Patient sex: F
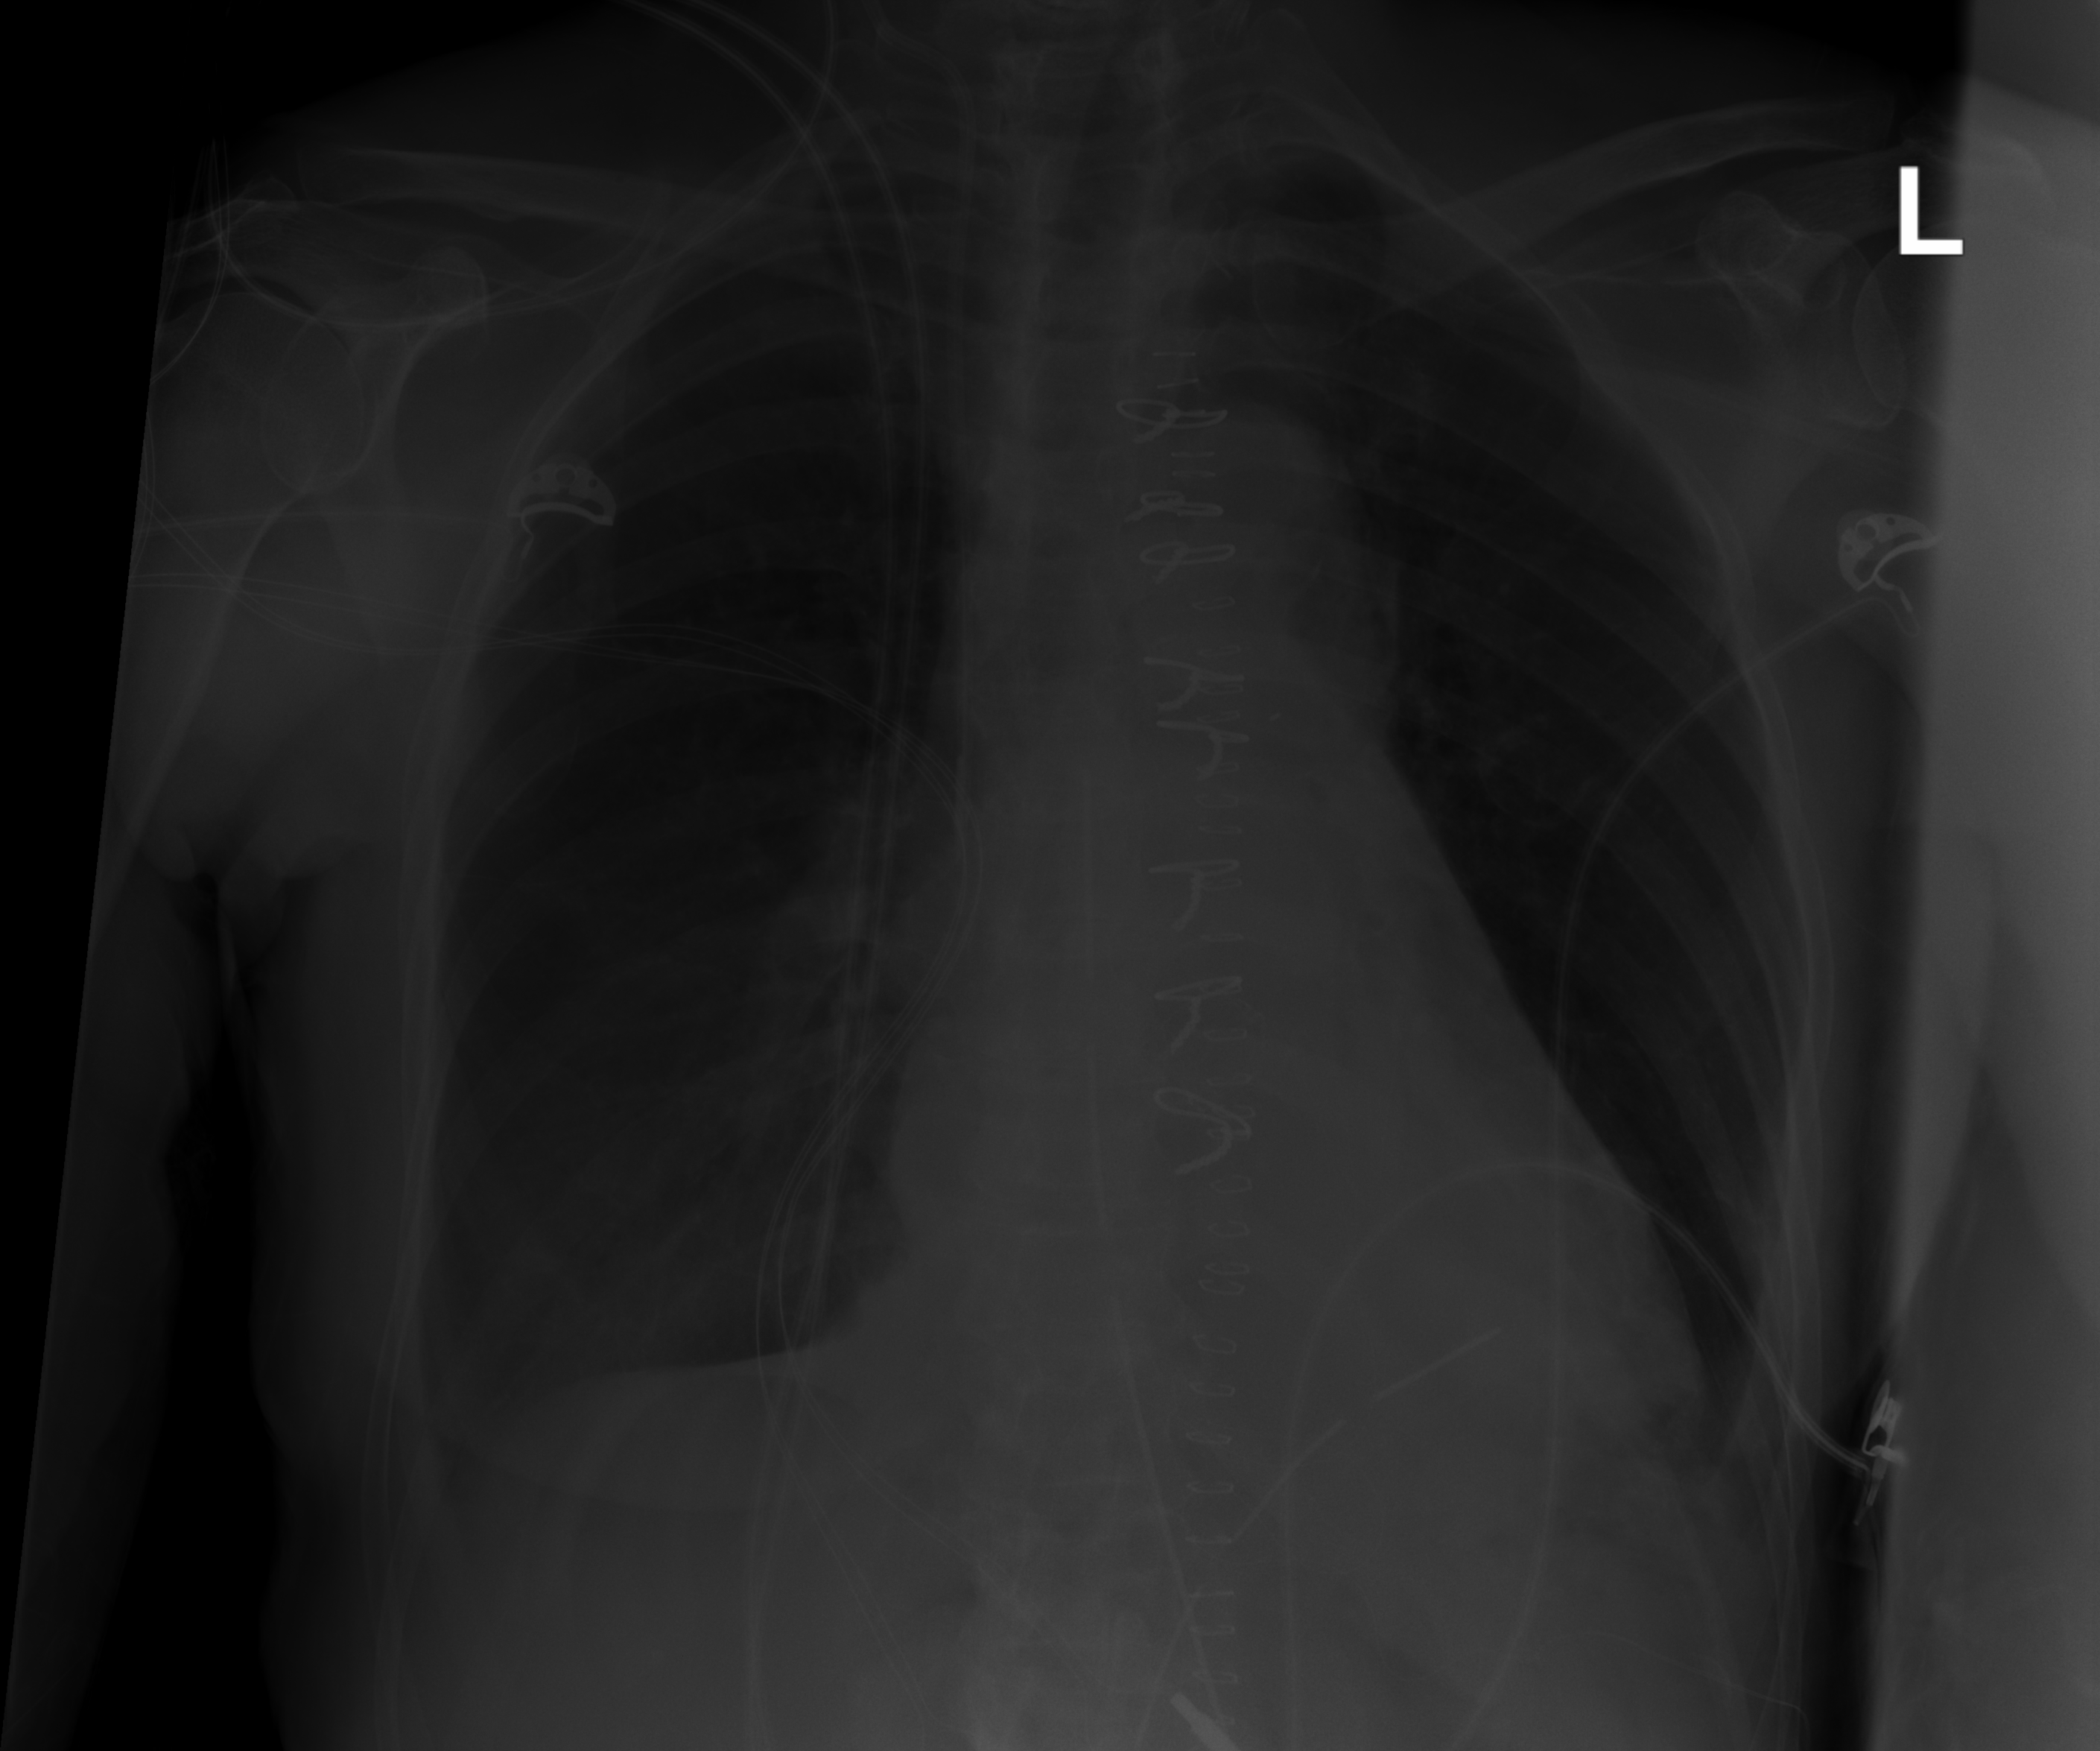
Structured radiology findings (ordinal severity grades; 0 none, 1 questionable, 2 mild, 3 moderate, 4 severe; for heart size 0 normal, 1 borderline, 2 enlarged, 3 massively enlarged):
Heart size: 0
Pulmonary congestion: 0
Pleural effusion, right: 2
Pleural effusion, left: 1
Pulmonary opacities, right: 0
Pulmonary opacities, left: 0
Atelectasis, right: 0
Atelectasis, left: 0